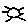
Label: sun